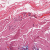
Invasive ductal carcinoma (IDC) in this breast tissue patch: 0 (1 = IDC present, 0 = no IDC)